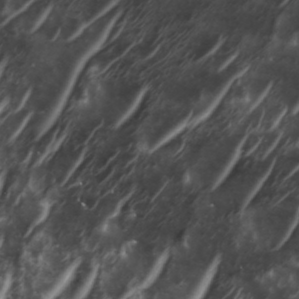
Label: non_frost